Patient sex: F
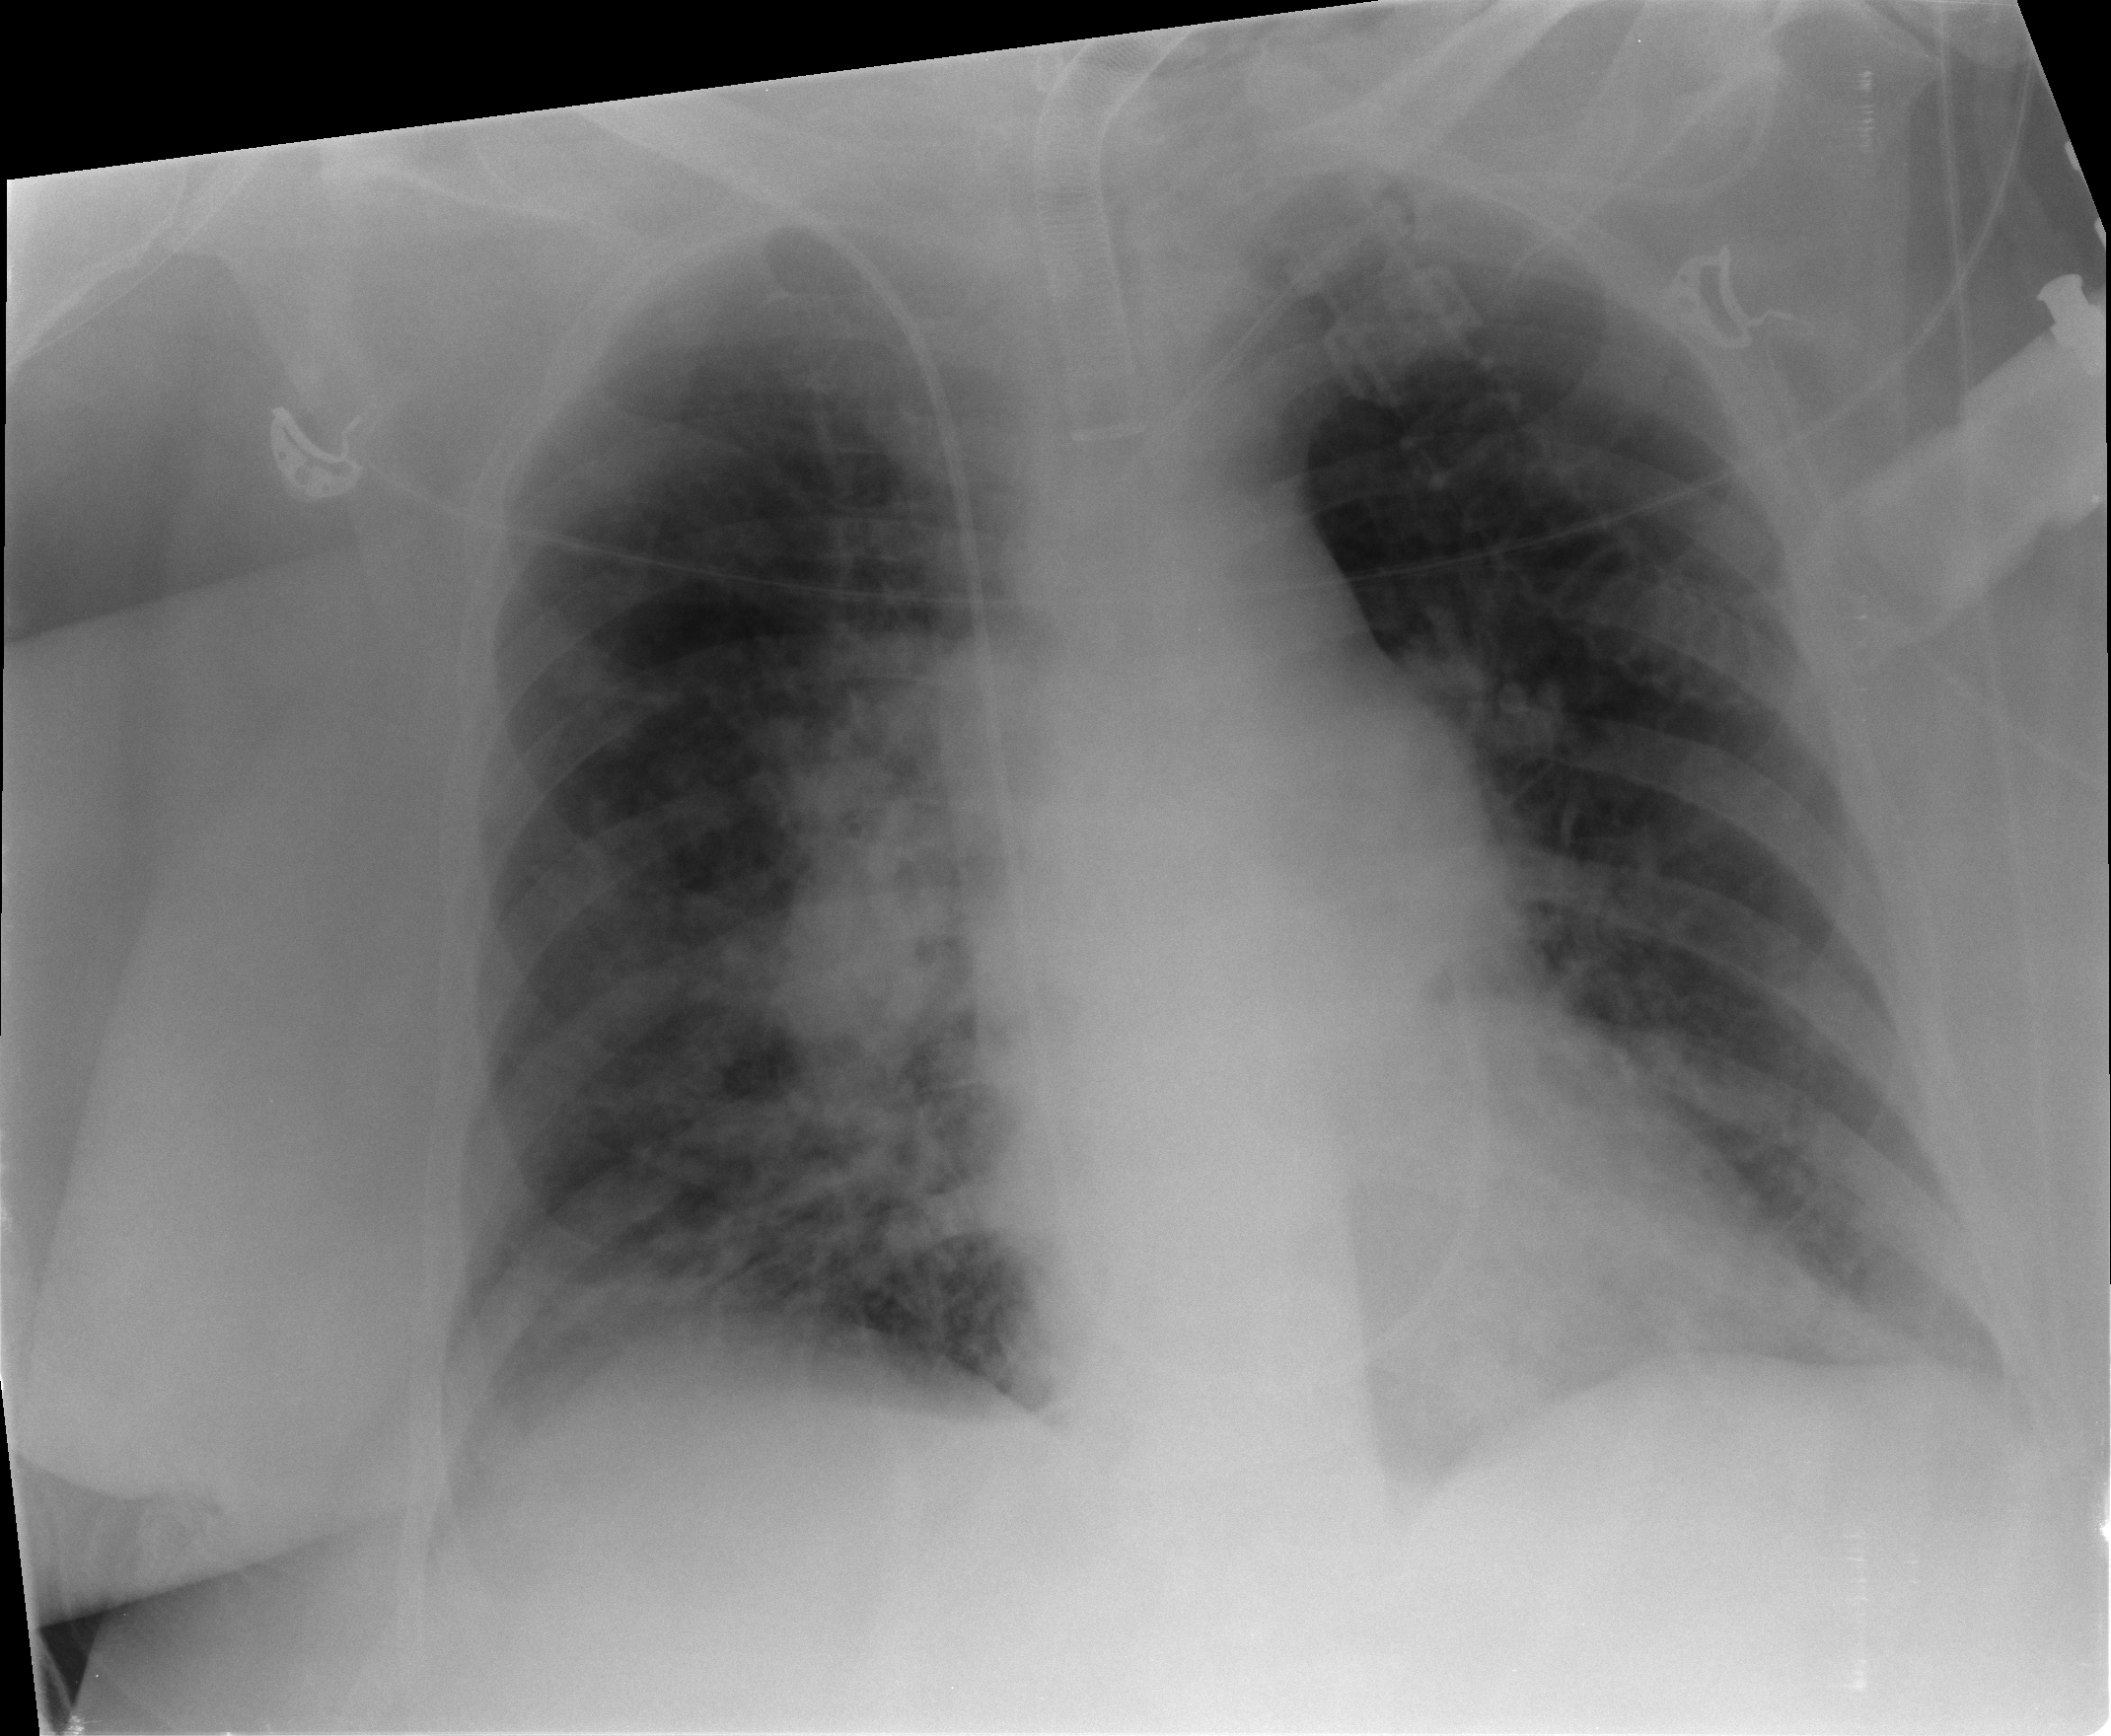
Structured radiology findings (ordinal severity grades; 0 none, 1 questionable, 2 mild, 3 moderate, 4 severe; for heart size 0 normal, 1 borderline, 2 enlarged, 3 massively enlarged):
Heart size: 2
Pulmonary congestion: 3
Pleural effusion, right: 0
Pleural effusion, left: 0
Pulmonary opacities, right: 3
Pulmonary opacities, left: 0
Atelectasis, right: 1
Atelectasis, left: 1